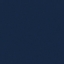
Land use / land cover class: SeaLake